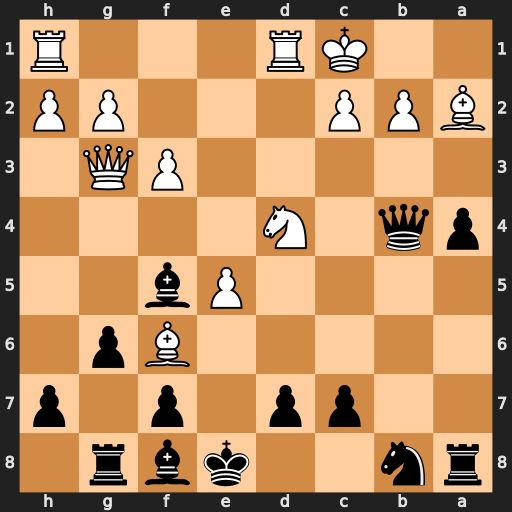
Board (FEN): rn2kbr1/2pp1p1p/5Bp1/4Pb2/pq1N4/5PQ1/BPP3PP/2KR3R
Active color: b
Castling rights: q
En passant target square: -
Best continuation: a3 b3 Qc3 Nxf5 Bb4 e6 Qxf6